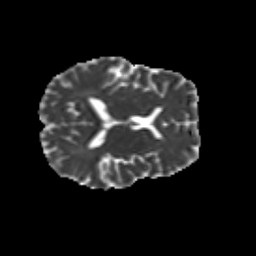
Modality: MD
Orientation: axial
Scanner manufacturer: siemens
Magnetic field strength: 3 T
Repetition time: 9.2 s
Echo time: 0.084 s